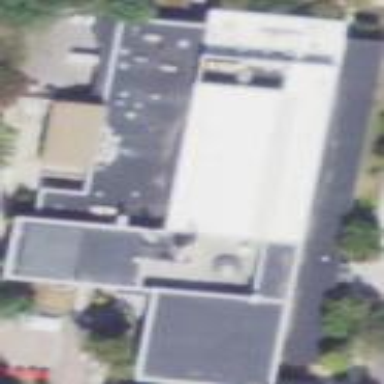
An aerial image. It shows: College building.